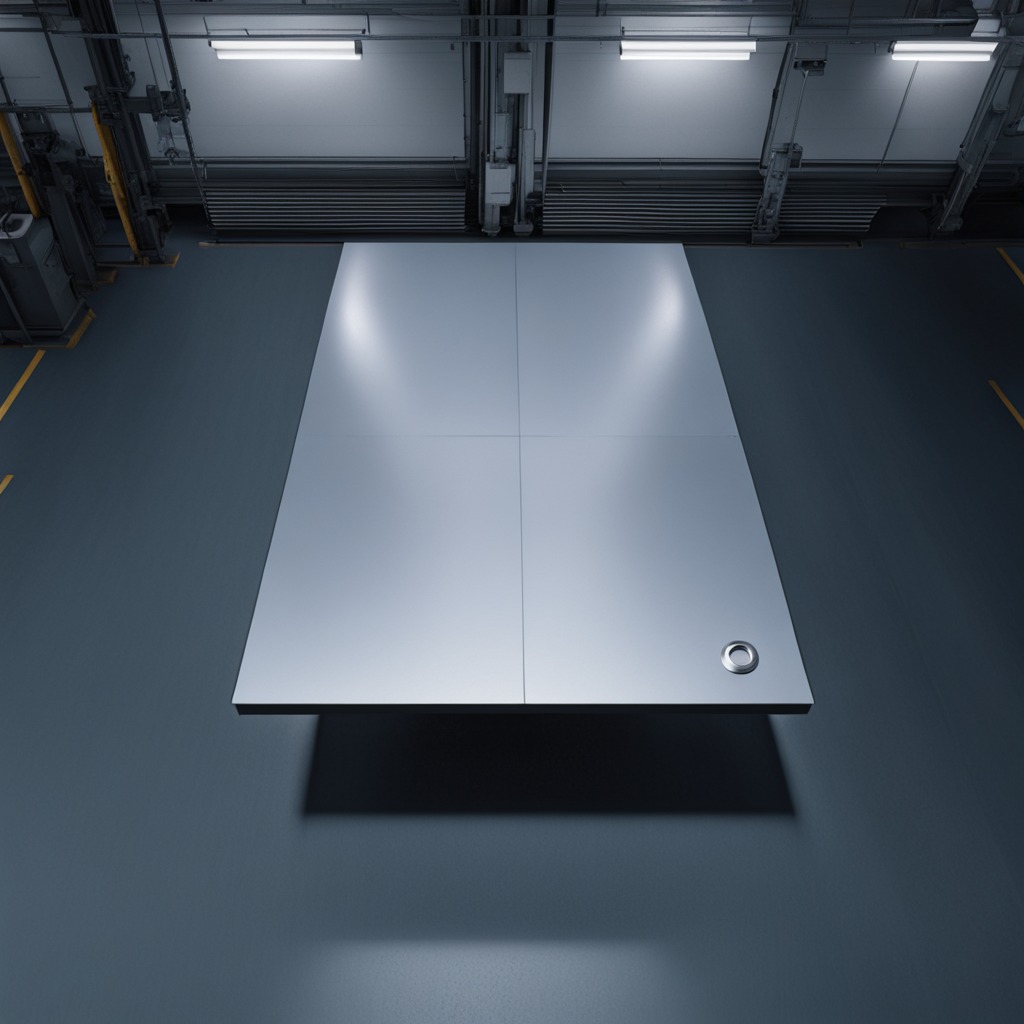
A flat metal washer is lying on the tabletop.